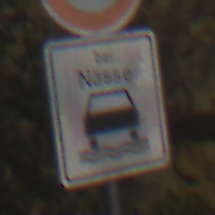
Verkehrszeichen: BeiNaesse
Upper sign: Geschwindigkeit110
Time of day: MorningAfternoon
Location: Outdoor (RoadRail)
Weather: PartlyCloudy
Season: NotSpecified
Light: Natural